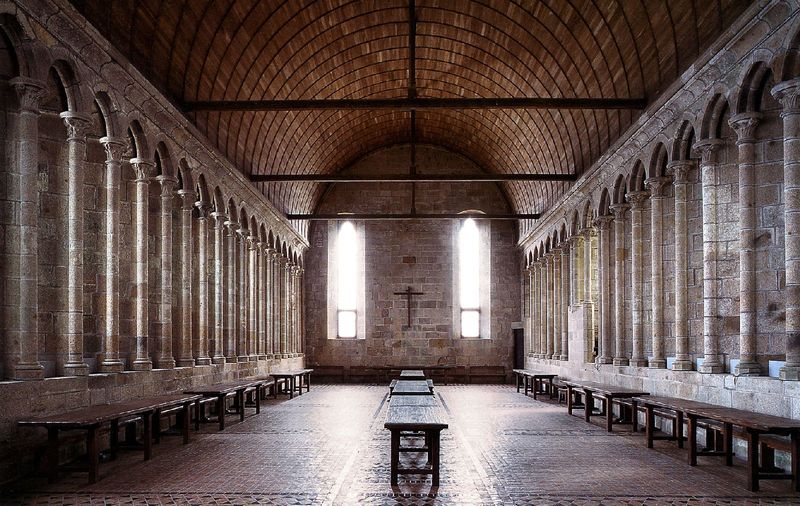
Titel: Klosterburg Mont-St-Michel
Standort: (F Bretagne) (EU - F - Bretagne)
Schlagwörter: fenster, licht, raum, säulen, tisch, tische, gebäude, wand, architektur, stein, steine, kirche, boden, decke, bogen, pflaster, fußboden, mauer, ziegel, bank, saal, rundbogen, kuppel, balken, lichteinfall, halle, foto, fotografie, holztisch, gewölbe, kloster, kreuz, groß, fliesen, mosaik, bänke, kapitelle, langhaus, kapitell, photo, mittelschiff, christus, rundbögen, dachbalken, basilika, nischen, tonnengewölbe, säulengänge, refektorium, runbögen, kapitelsaal